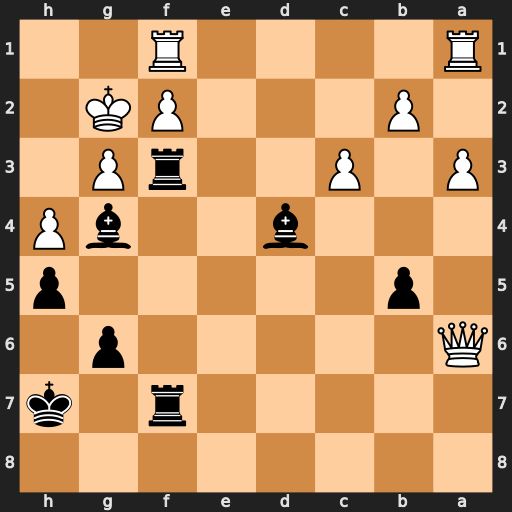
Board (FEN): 8/5r1k/Q5p1/1p5p/3b2bP/P1P2rP1/1P3PK1/R4R2
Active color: b
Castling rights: -
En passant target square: -
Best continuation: Rxf2+ Rxf2 Rxf2+